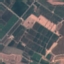
Label: PermanentCrop